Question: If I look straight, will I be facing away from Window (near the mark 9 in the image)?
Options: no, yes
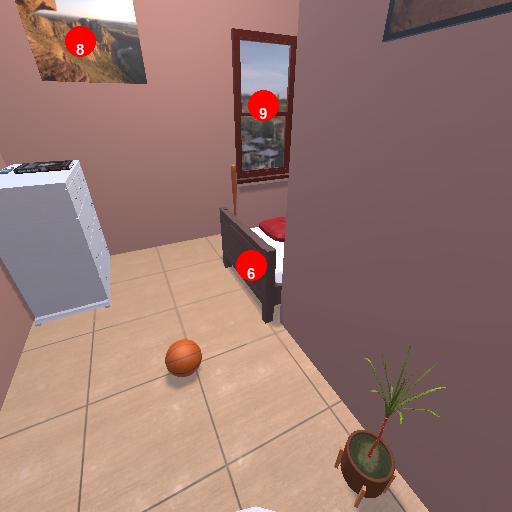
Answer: no